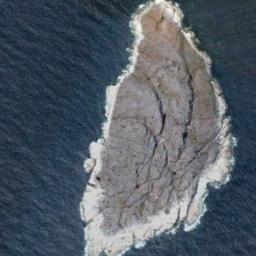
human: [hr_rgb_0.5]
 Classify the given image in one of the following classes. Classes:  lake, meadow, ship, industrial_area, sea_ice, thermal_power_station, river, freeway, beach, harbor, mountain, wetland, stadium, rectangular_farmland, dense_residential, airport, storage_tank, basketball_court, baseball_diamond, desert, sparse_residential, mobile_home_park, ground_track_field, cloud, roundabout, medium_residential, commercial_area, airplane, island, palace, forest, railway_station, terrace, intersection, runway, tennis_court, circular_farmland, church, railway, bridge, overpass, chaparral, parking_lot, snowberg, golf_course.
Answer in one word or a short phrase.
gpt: island